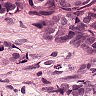
Metastatic tissue present: yes